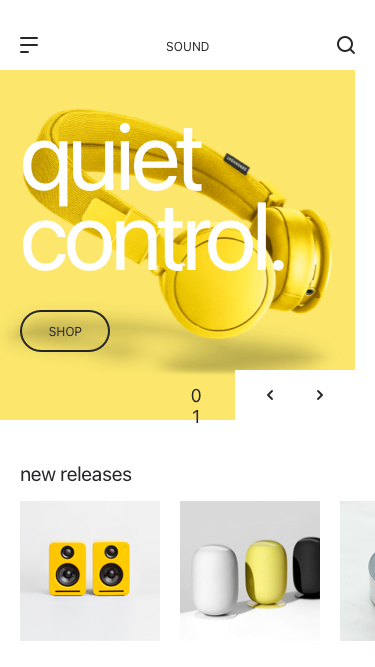
Text in this UI design:
01
quiet
control.
new releases